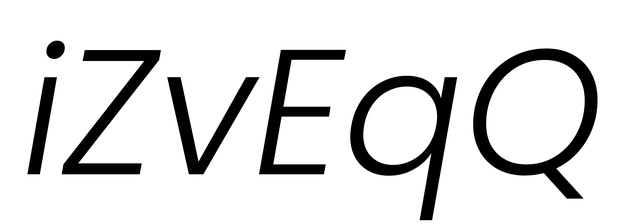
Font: Poppins-LightItalic